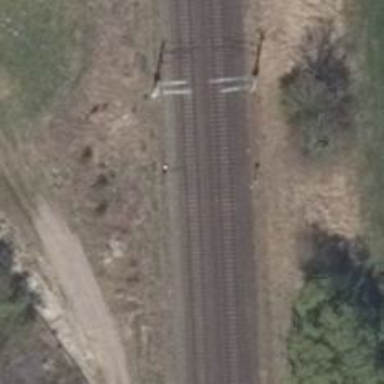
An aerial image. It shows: Railway signal.